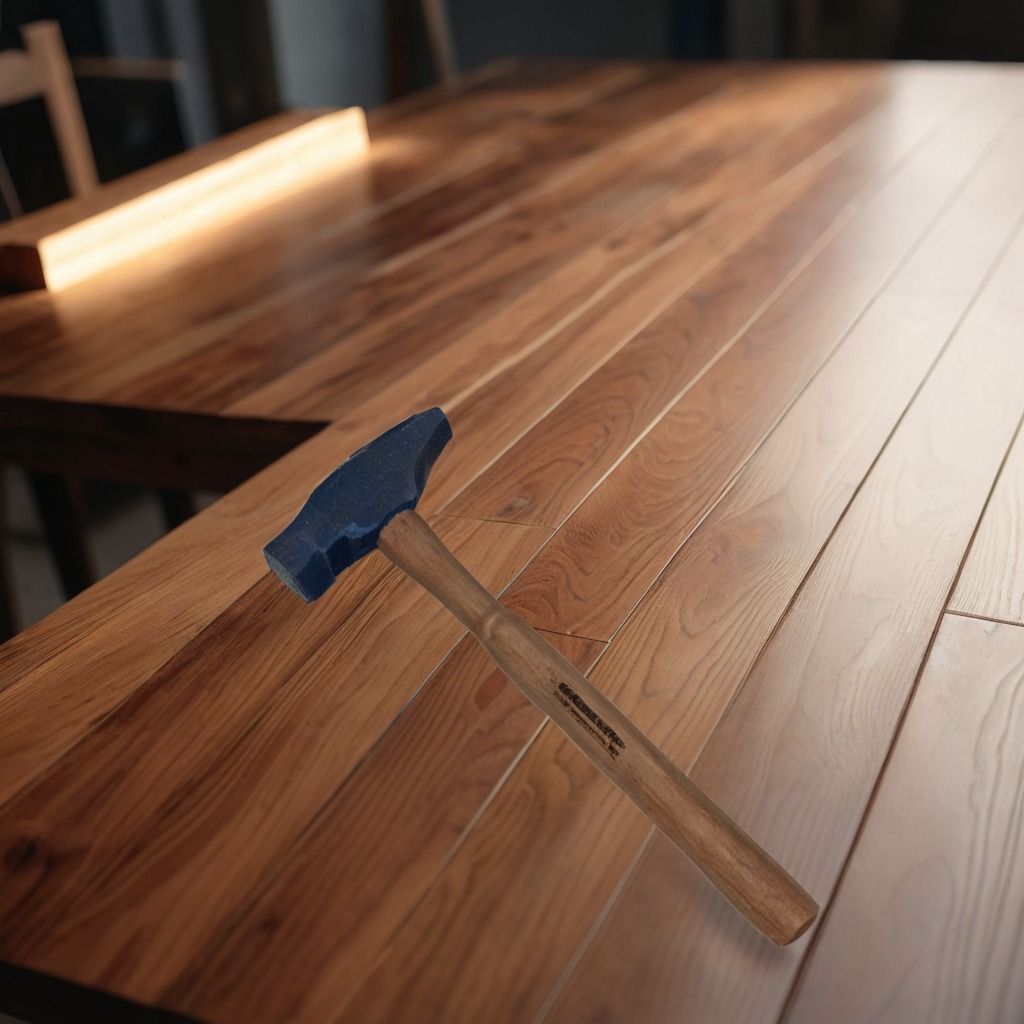
A hammer is lying on a wooden table in a carpentry studio rich wood textures side lighting.